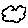
Label: cloud